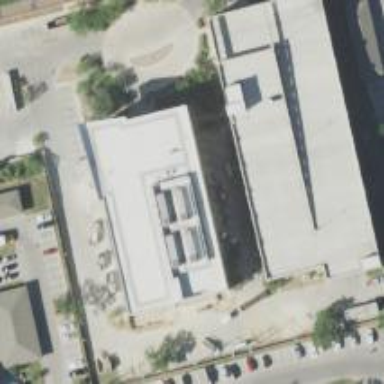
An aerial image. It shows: Hospital building.